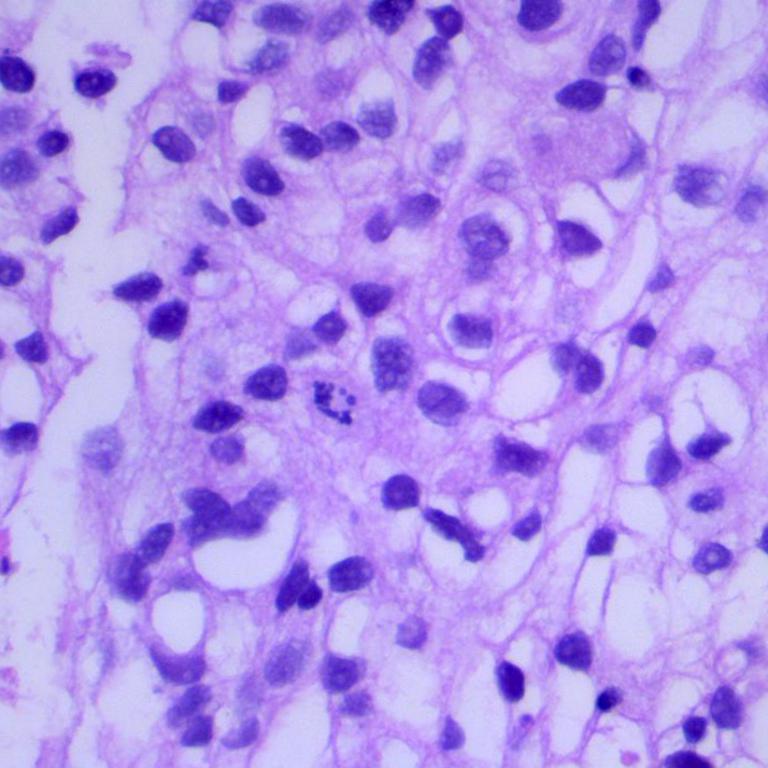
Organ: lung
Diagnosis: squamous carcinomas